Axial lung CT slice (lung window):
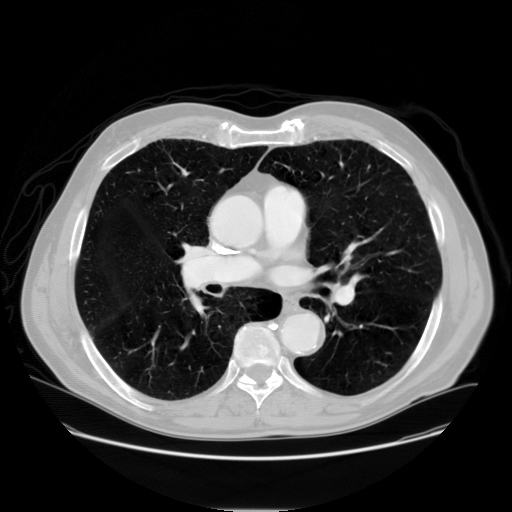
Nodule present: no